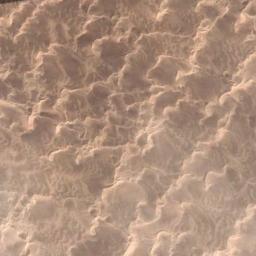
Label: desert